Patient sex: F
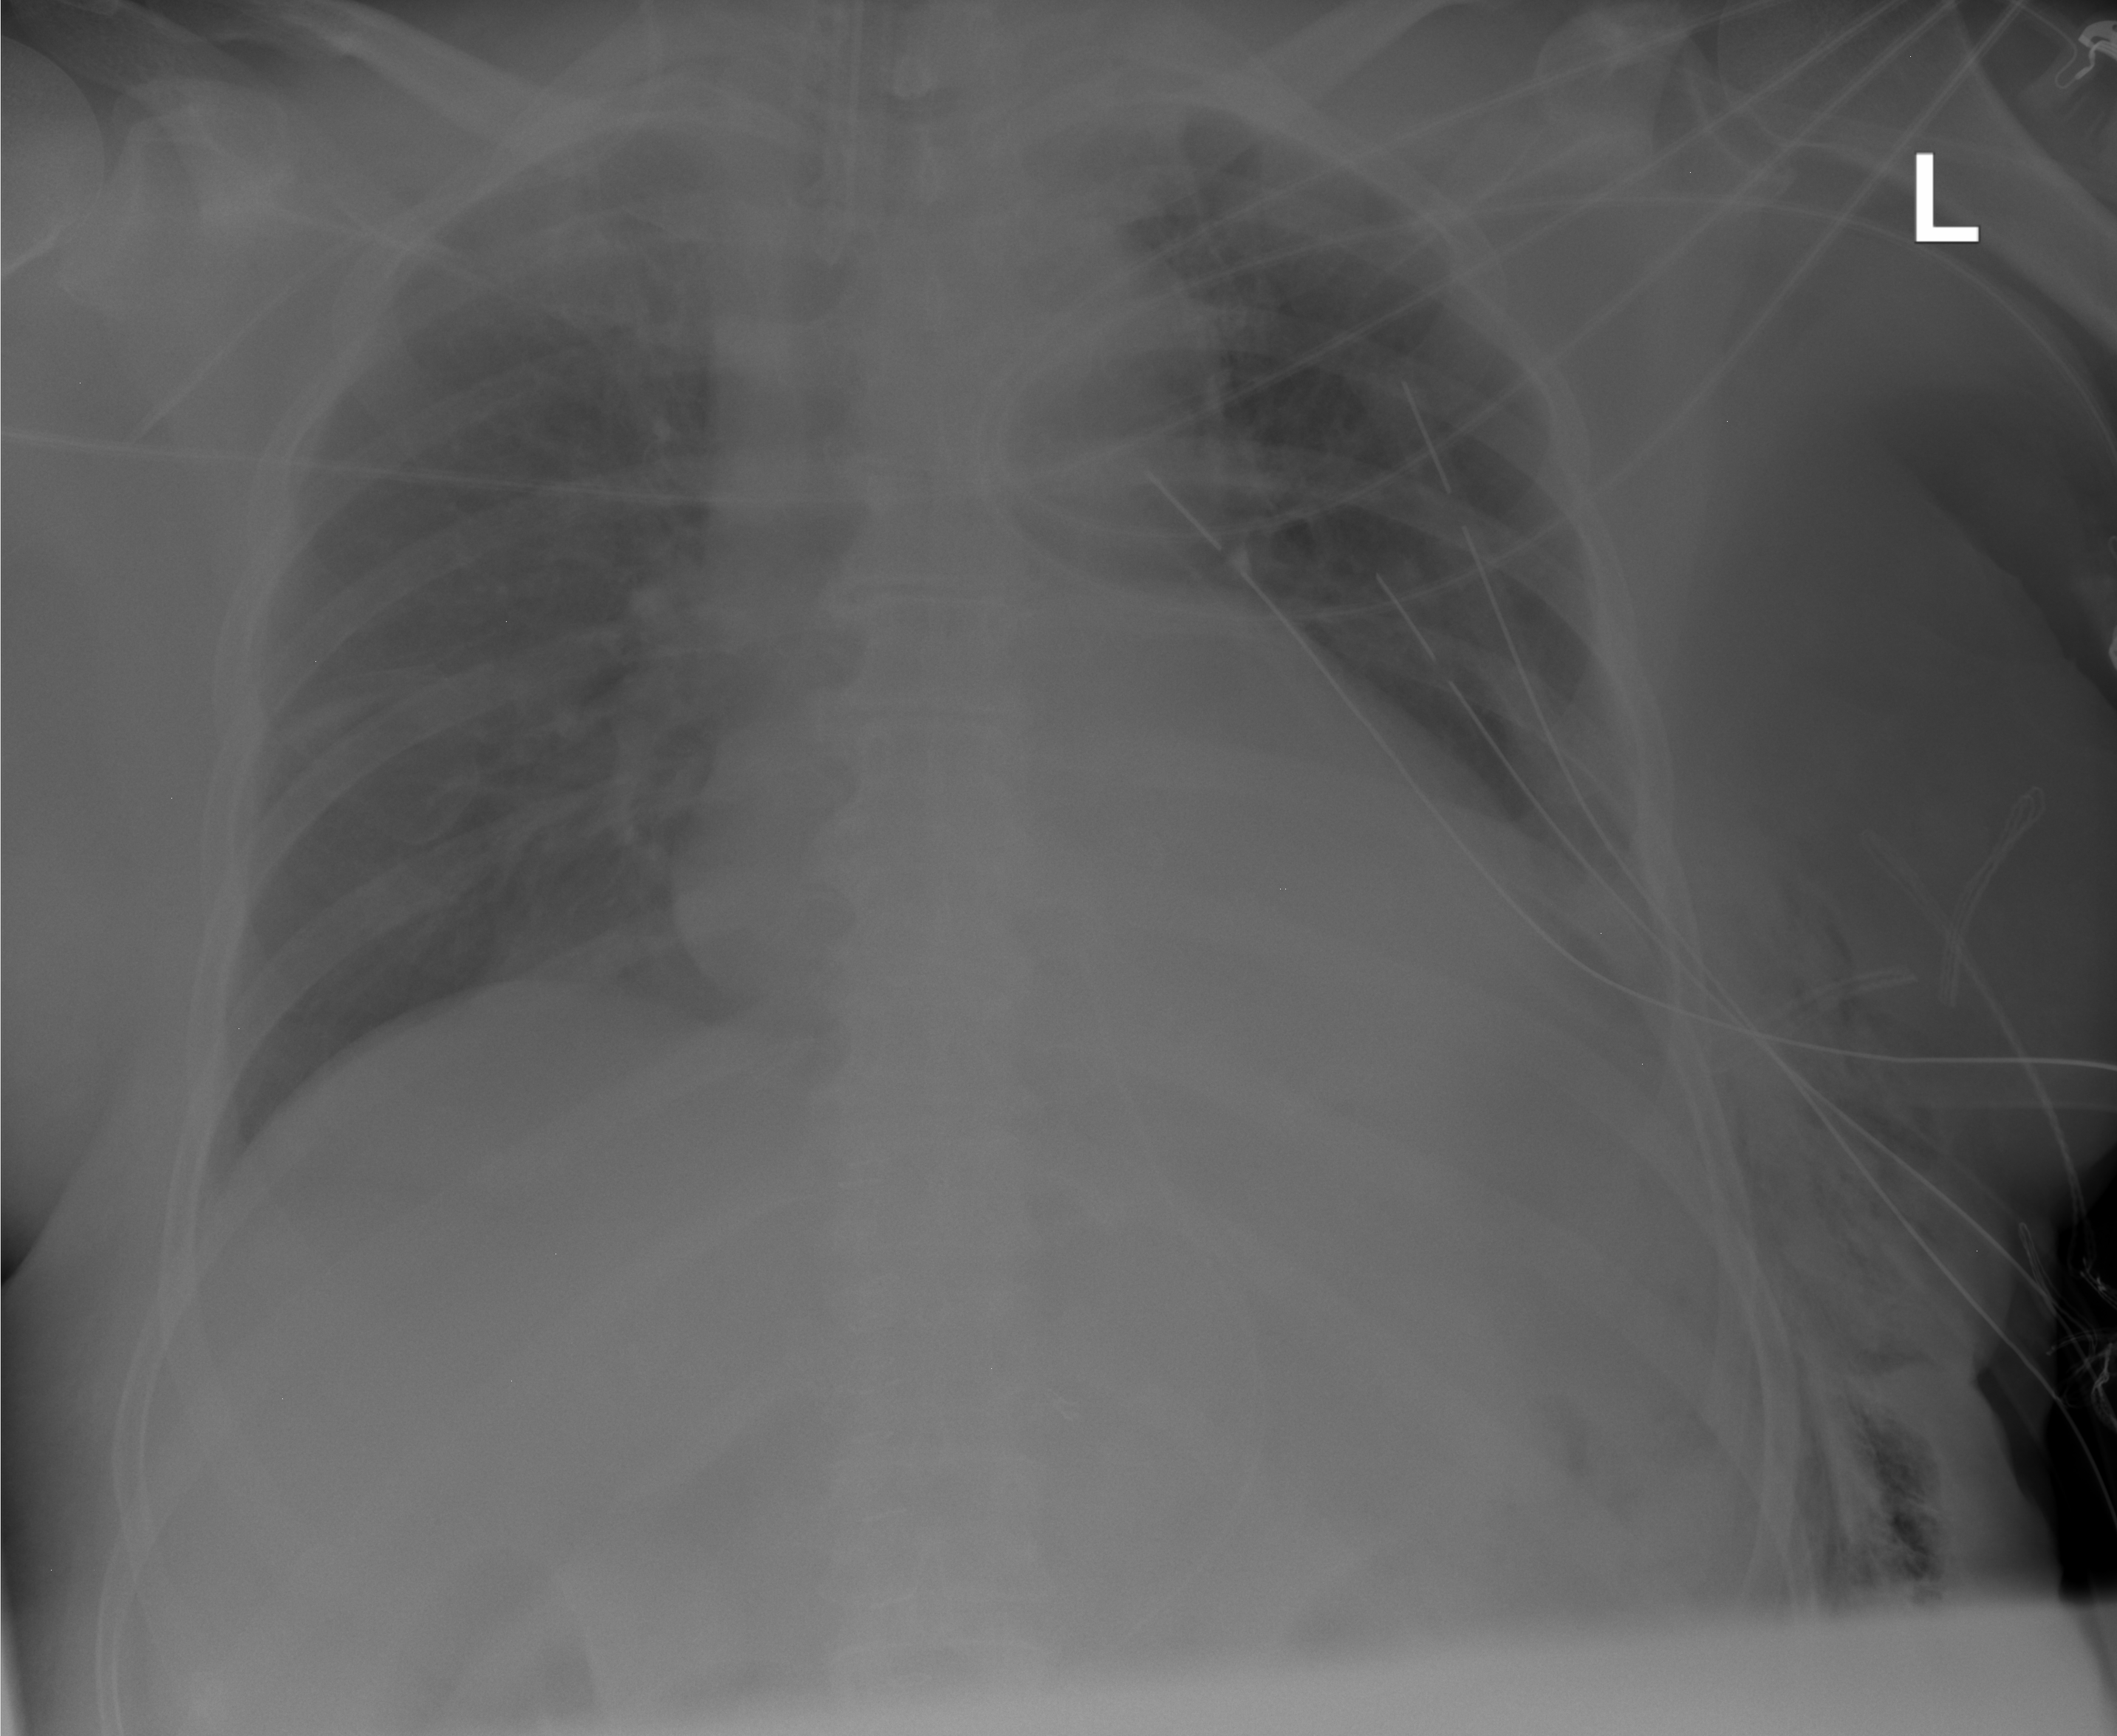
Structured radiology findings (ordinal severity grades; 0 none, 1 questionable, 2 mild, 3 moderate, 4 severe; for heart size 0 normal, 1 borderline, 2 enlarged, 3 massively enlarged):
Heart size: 2
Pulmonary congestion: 0
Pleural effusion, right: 0
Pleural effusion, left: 0
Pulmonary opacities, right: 0
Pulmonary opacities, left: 0
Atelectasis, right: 0
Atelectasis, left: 2